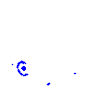
Particle: kaon